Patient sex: M
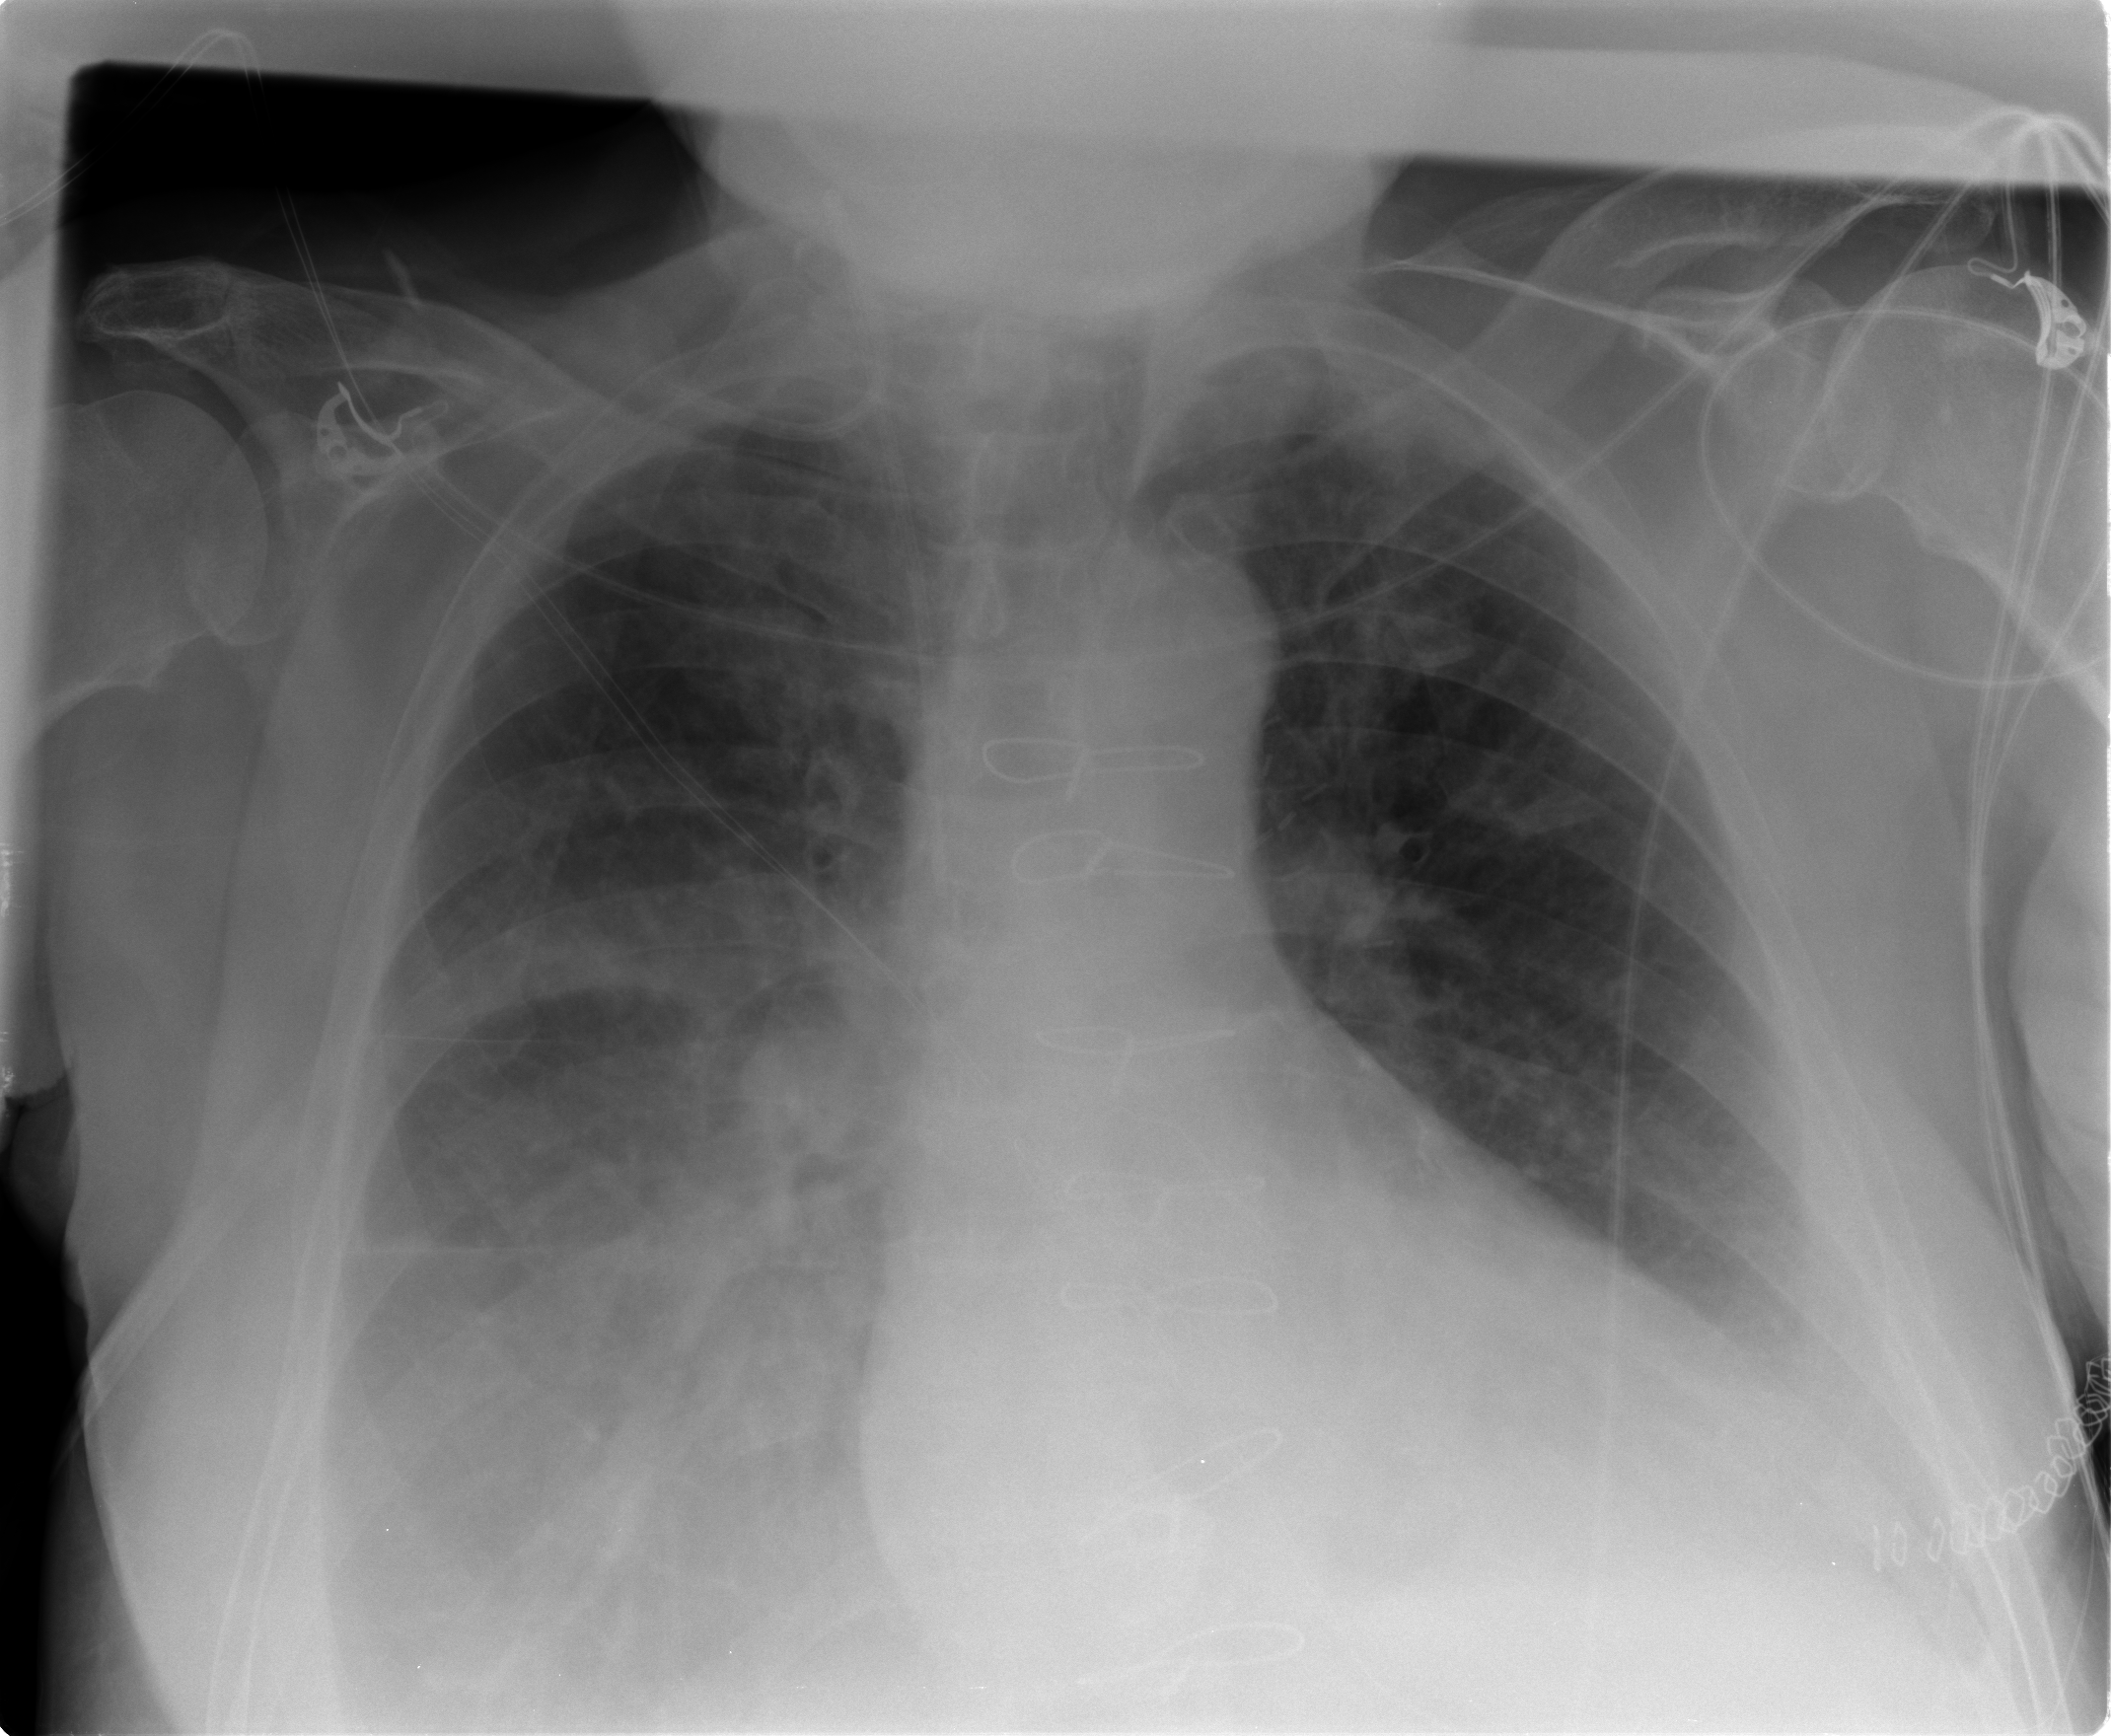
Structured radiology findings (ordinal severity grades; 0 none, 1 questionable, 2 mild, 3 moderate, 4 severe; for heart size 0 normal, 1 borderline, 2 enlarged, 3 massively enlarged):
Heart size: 0
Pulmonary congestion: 2
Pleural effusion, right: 2
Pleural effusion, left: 2
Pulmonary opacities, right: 0
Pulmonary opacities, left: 0
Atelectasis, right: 2
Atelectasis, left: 2